Question: I am creating a <URL>, but I have one issue. The problem is that when I draw a line with one color and then draw a line with another color, it gives me combination of both colors where the lines intersect.

'''
- (void)drawRect:(CGRect)rect
{
[curImage drawAtPoint:CGPointMake(0, 0)];
CGPoint mid1 = midPoint(previousPoint1, previousPoint2);
CGPoint mid2 = midPoint(currentPoint, previousPoint1);
CGContextRef context = UIGraphicsGetCurrentContext();
[self.layer renderInContext:context];
CGContextMoveToPoint(context, mid1.x, mid1.y);
CGContextAddQuadCurveToPoint(context, previousPoint1.x, previousPoint1.y, mid2.x, mid2.y);
CGContextSetLineCap(context, kCGLineCapRound);
CGContextSetLineWidth(context, self.lineWidth);
CGContextSetStrokeColorWithColor(context, self.lineColor.CGColor);
CGContextStrokePath(context);
[super drawRect:rect];
[curImage release];
}
'''
The rest of the project is available <URL>.
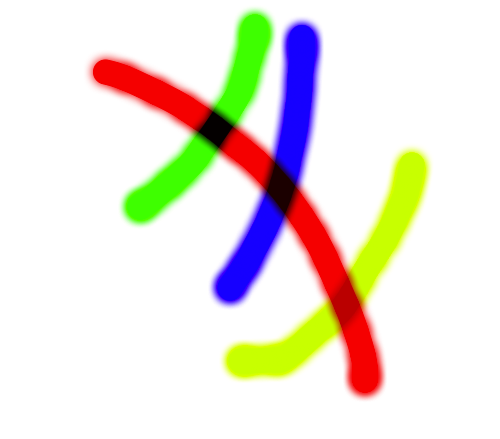
Answer: Maybe have a look at blend modes.
<URL>